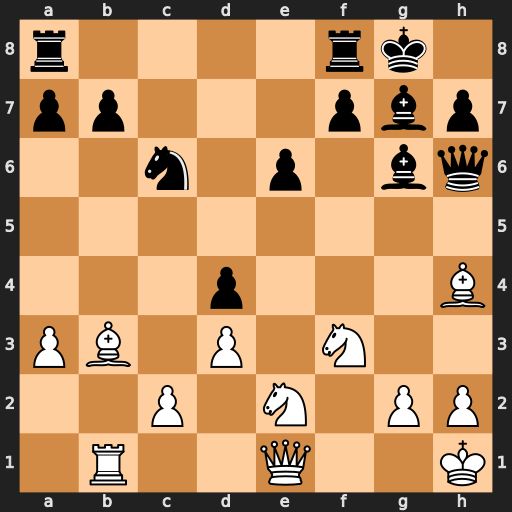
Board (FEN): r4rk1/pp3pbp/2n1p1bq/8/3p3B/PB1P1N2/2P1N1PP/1R2Q2K
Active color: w
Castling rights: -
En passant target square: -
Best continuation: Bg5 Qh5 Ng3 Qxg5 Nxg5